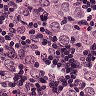
Metastatic tissue present: yes